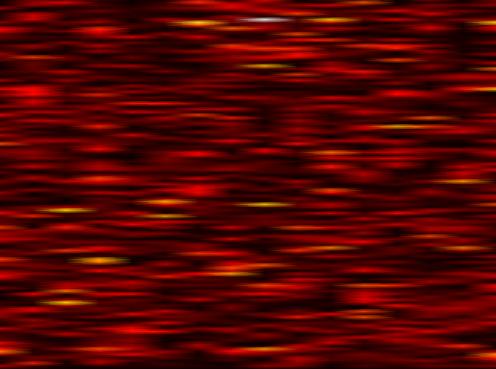
Label: OFDM